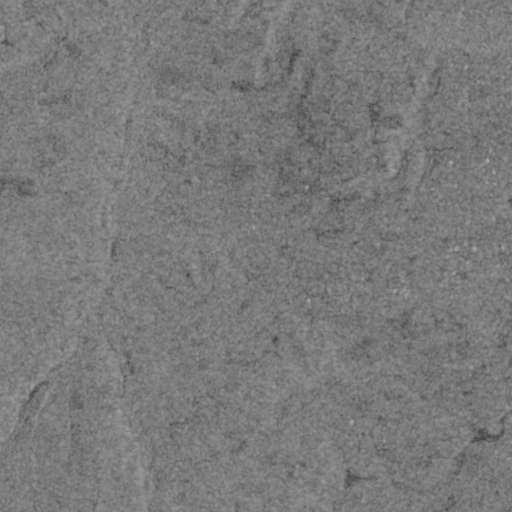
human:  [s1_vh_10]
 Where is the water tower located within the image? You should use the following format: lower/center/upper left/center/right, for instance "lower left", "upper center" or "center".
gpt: The water tower is located in the lower right of the image.
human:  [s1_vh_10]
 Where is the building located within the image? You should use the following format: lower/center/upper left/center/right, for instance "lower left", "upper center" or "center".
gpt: There is no building in the image.

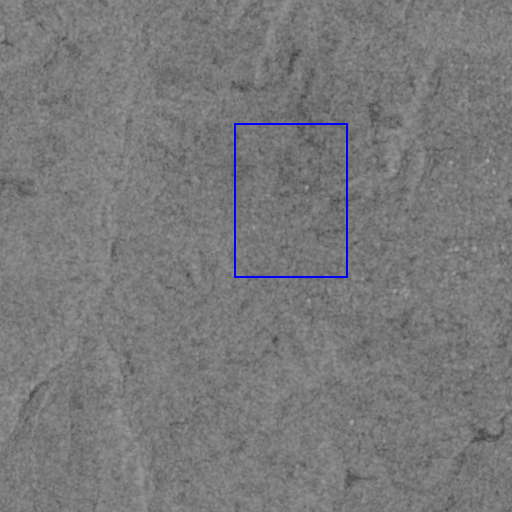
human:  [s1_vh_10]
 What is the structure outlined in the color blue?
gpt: There is no blue outline.
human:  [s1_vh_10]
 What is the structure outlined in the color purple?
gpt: There is no structure outlined in purple.